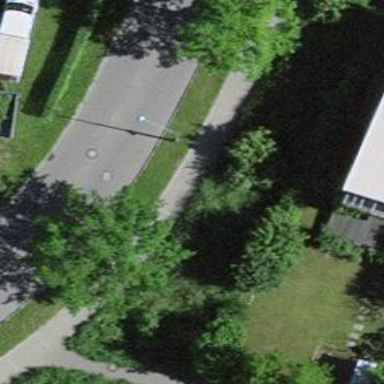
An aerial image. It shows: Sidewalk made of paving stones.